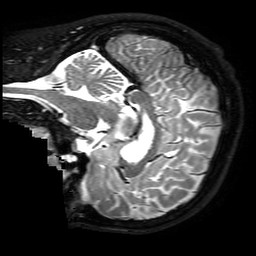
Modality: T2w
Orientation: sagittal
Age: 39
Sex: male
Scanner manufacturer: philips
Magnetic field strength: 3 T
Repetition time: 2.5 s
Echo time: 0.2864 s